Field crop: maize
Growth stage: 2
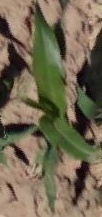
Species: maize